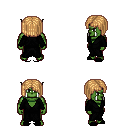
a pixel art fantasy rpg character, male body template, orc, green skin, gray robe, magenta pants, light blonde pageboy hairstyle, black slippers, four views (front, back, left, right), 2x2 character sprite sheet, small pixel art, hard edges, no anti-aliasing